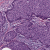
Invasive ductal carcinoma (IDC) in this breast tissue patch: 1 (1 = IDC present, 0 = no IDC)